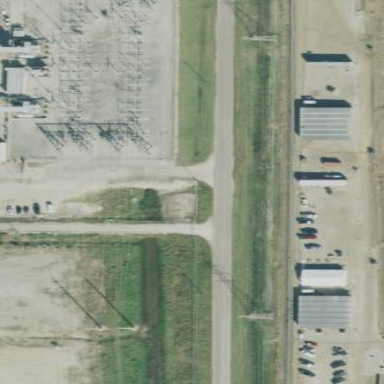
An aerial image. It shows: Power substation dedicated to generation.